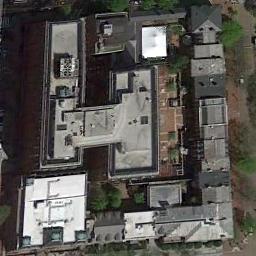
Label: palace